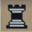
Piece: bR